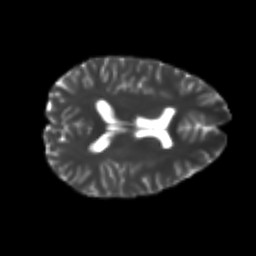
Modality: T2w
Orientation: axial
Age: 24
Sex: female
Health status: healthy
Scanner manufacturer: philips
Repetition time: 7.384 s
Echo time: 0.08599 s